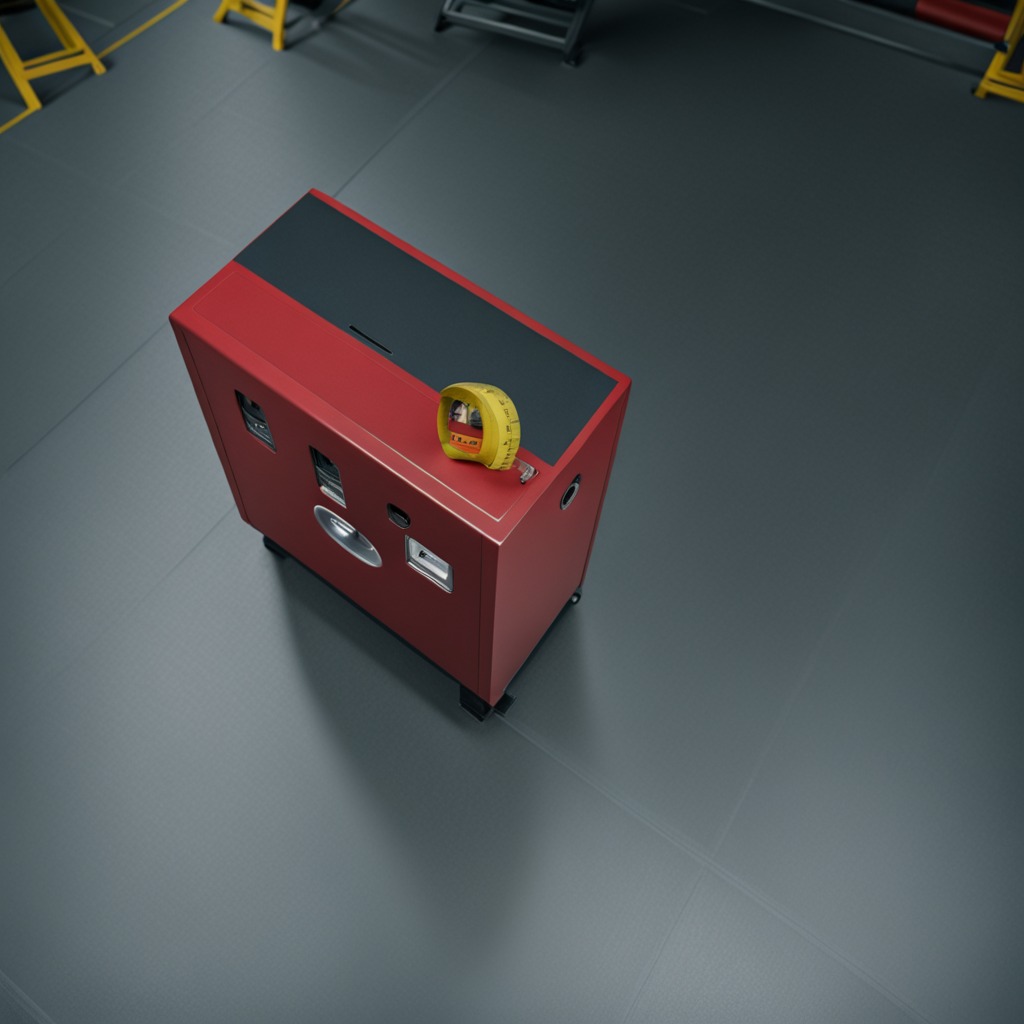
A measuring tape is lying on the toolbox surface in the airplane hangar workshop.